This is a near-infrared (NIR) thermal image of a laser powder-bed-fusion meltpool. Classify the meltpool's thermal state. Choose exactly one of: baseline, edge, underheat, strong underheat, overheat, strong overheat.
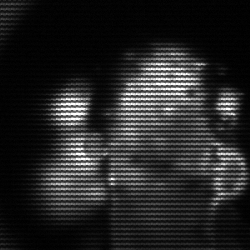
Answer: strong underheat